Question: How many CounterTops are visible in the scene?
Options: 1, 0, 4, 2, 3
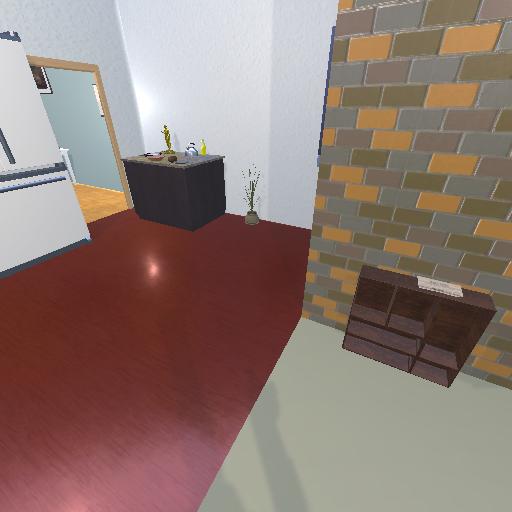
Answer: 1